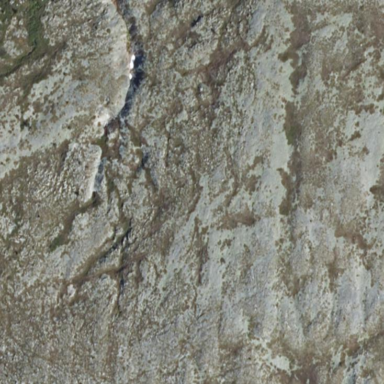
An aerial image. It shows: Landscape dominated by bare rock.